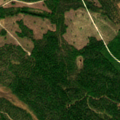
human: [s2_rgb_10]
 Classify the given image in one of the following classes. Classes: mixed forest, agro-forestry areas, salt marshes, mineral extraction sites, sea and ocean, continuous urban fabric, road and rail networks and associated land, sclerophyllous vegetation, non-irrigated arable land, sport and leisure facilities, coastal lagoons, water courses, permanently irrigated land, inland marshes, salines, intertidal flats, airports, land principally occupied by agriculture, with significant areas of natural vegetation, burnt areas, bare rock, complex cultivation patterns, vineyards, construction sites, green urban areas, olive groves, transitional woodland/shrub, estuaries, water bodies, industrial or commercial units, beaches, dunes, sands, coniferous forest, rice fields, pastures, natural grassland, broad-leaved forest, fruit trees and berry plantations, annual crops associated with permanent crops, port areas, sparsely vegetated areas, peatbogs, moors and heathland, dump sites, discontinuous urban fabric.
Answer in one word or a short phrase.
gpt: coniferous forest, mixed forest, transitional woodland/shrub